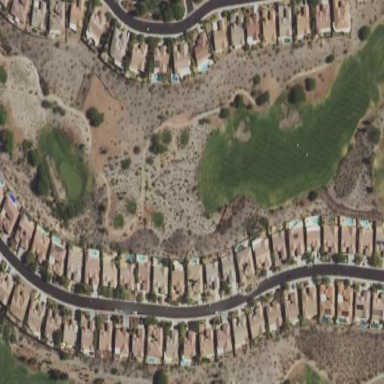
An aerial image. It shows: Area with grass used as rough in golf course.